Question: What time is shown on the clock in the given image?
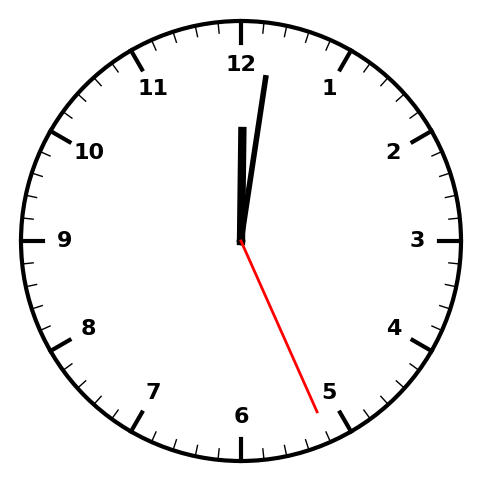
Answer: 12:01:26